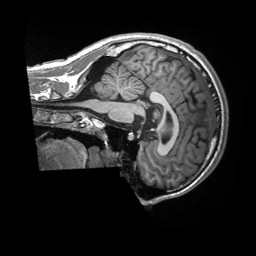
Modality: T1w
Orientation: sagittal
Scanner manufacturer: siemens
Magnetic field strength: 3 T
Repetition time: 2.3 s
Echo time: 0.00232 s